Question: Is there a way I could get a better text rendering quality in window forms.
I tried playing with the "TextRenderingHint", but was of no use.
The font is Helvetica Neue LT Pro, and the desired outcome created in photoshop appears on the left of the attached image. I introduced it in .NET using the .otf file as a resource.

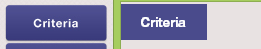
Answer: Winforms doesn't support Open Type fonts. So the Windows font mapper found you a substitute TrueType font. It resembles your original font but of course doesn't render the same. Not having ClearType enabled won't improve the outcome either.
Open Type font support in Windows in general is not exactly stellar. You can typically only rely on Adobe programs to support it well, there's no decent fallback for programs that render text with GDI or GDI+. I only know of WPF as a GUI builder tool that support it. Dealing with the gratuitous Adobe product compatibility problems on Windows has a long, long history. And resembles the joy I experience having to use Flash or Reader.